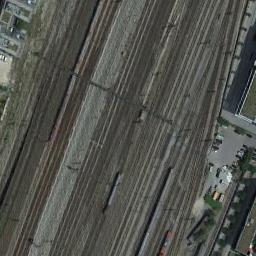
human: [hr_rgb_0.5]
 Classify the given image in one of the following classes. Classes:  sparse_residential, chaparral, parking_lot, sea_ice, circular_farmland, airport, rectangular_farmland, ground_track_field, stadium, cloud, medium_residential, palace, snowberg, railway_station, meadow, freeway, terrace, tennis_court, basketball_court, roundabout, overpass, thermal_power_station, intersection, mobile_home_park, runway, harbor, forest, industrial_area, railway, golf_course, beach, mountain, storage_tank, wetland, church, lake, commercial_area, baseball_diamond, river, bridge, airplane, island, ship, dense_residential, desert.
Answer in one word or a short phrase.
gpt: railway